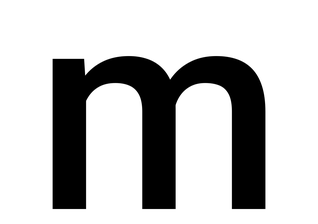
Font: Roboto_Medium